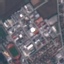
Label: Industrial